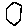
Label: hexagon